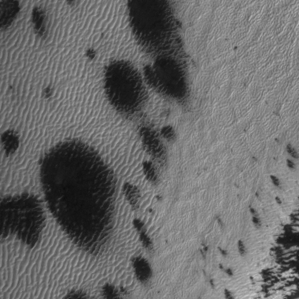
Label: frost